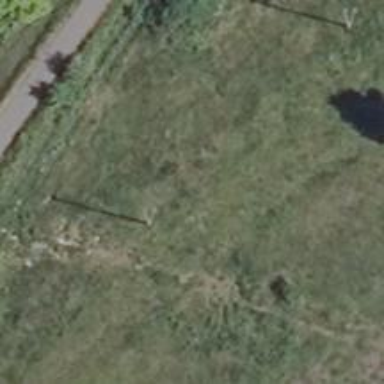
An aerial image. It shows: Abandoned spur railway.